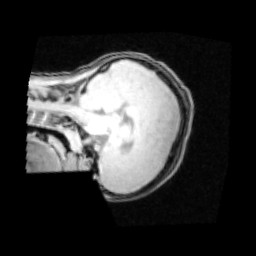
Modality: PDw
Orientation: sagittal
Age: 13
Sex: female
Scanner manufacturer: siemens
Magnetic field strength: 3 T
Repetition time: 0.25 s
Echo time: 0.00103 s